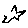
Label: star